Question: Current Projet is Prototype
CarboneNeutreApp is no more, it doesn't even exist anymore.
How can i resolve this problem?

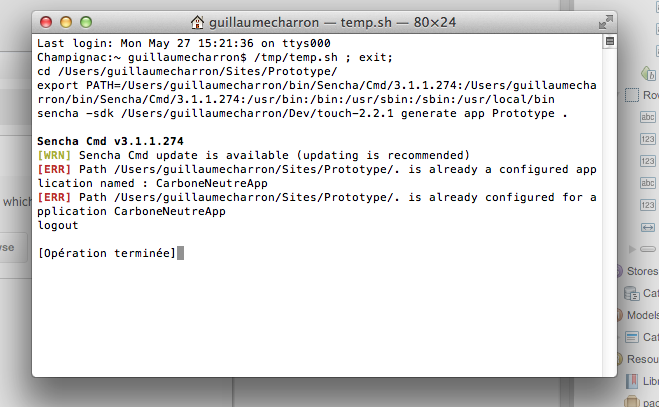
Answer: There's a hidden '.sencha' directory in generated projects, that's probably what you've missed.
(flags: 'r'=recursive, 'f'=force may be needed for the hidden directory):
'''
rm -rf /Users/guillaumecharron/Sites/Prototype
'''
Then your script should work again.